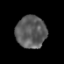
Tissue: prostate
Cell type: T cells
Senescence score: 0.3466
Nuclear area (px): 952
Mean DAPI intensity: 92.503